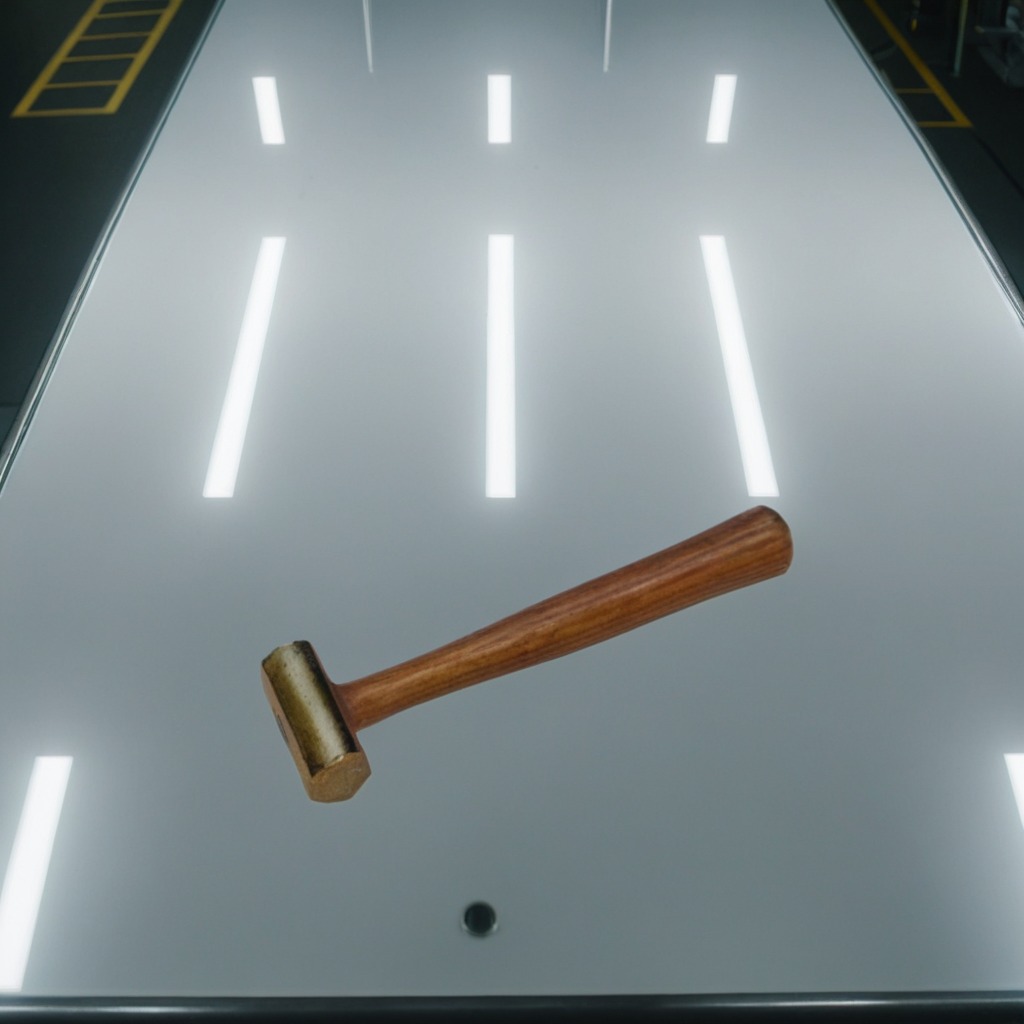
A hammer is lying on a high-gloss table in a ship maintenance bay industrial lighting.